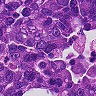
Metastatic tissue present: yes